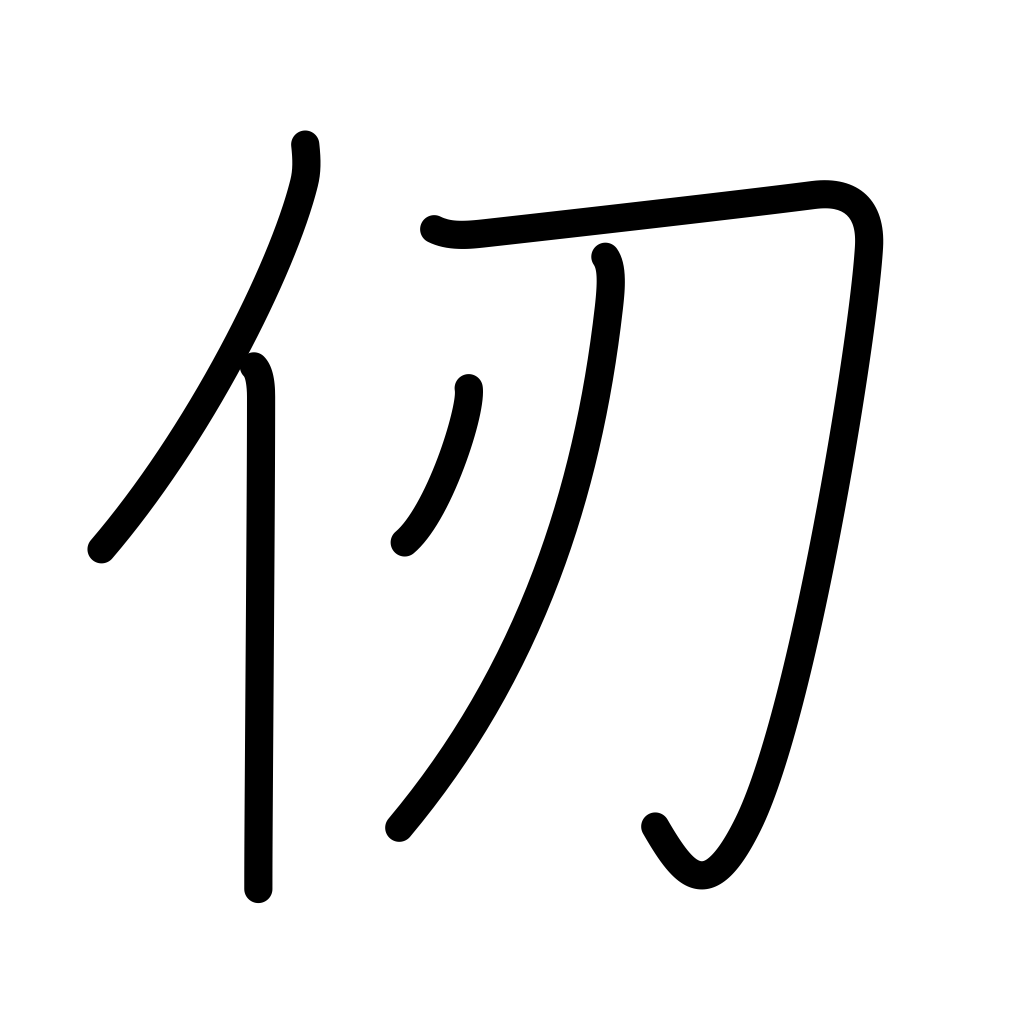
Meaning: fathom